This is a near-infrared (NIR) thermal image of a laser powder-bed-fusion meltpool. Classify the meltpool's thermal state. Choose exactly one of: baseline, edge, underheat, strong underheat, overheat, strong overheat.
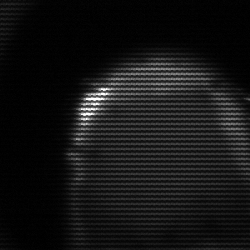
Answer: edge